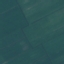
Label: Pasture